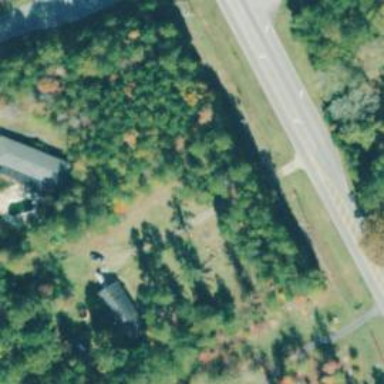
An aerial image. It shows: Driveway.